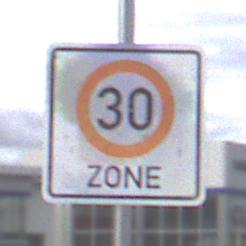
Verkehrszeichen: BeginnZone30
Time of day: MorningAfternoon
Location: Outdoor (Suburban)
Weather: PartlyCloudy
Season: NotSpecified
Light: Natural